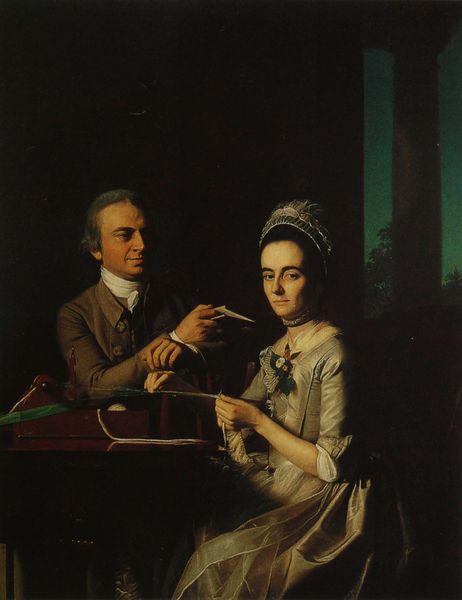
Titel: Governor and Mrs Thomas Mifflin
Künstler: John Singleton Copley
Standort: Philadelphia
Institution: The Historical Society of Pennsylvania
Schlagwörter: baum, blau, dunkel, feder, gemälde, hand, himmel, mann, schatten, weiß, bäume, grün, ocker, sitzen, abend, blume, blumen, braun, fenster, frau, geste, grau, hell, hut, kleid, licht, mund, nacht, nase, schmuck, schwarz, säule, säulen, tisch, türkis, zimmer, ausblick, blick, blüte, blüten, dame, tuch, beige, fächer, haube, mode, alt, anzug, jacke, architektur, arm, augen, barock, blass, blicke, bluse, falten, faru, federn, gesicht, haarschmuck, halten, inkarnat, knoten, kragen, spitze, ärmel, gruppenportrait, gruppenporträt, hals, herr, hände, innenraum, instrument, portrait, porträt, öl, busch, büsche, auge, interieur, mantel, pose, schnur, sitzend, stoff, adel, paar, pflanzen, brosche, knopf, krone, seide, genre, adelige, adlig, balkon, lächeln, papier, schlagschatten, halsband, haltung, lehrer, mieder, tüll, kette, amerika, ziehen, haarband, ölgemälde, handarbeit, kopftuch, nähen, zopf, krawatte, detail, schmal, finster, halstuch, lesen, stimmung, stube, faden, sticken, faltenwurf, edel, knöpfe, jackett, revers, weste, abendstimmung, bouquet, doppelportrait, doppelporträt, loggia, schere, buch, zettel, gerät, seil, geben, seite, bürger, schawrz, kiste, adeliger, reichen, pult, heft, karte, ehepaar, eheleute, büchlein, brief, schreiben, zwirbeln, liebende, kühl, königin, edelmann, würdemotiv, lord, sekretär, hausarbeit, kopfschmuck, schaft, garn, polliert, gewandfalten, spindel, spinnen, halbschatten, wohlstand, flaten, copley, klöppeln, end, arcchitektur, nähstube, schreibpilt, halsreif, papierflieger